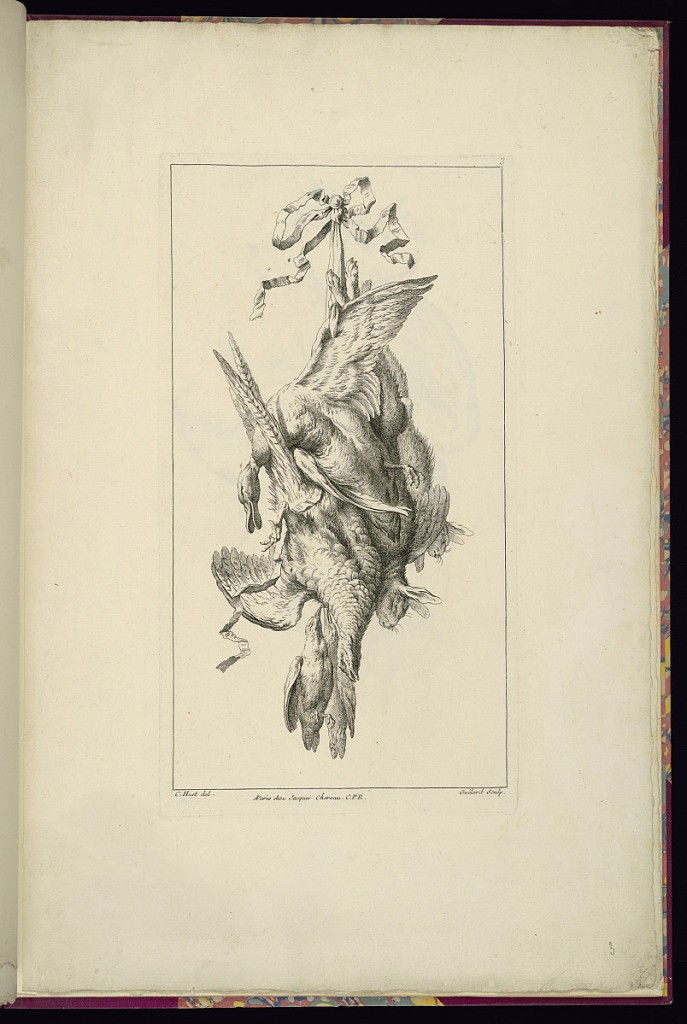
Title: Hunting Trophy
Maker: Christophe Huet, French, 1695 – 1759
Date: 1741
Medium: Etching and engraving on laid paper
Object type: Print
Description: Third plate from a series of six designs for hunting trophies. A hanging trophy featuring dead birds, a duck and hares and birds with leafy branches from tied ribbons. The plate is signed and numbered.